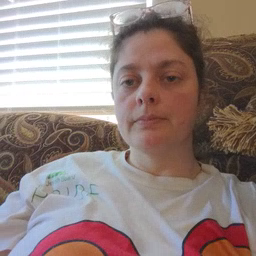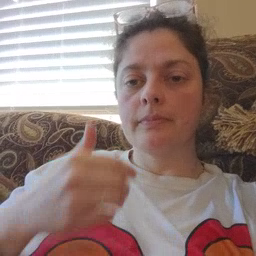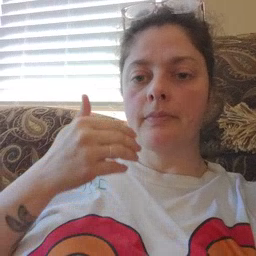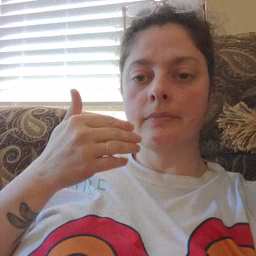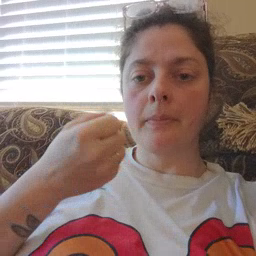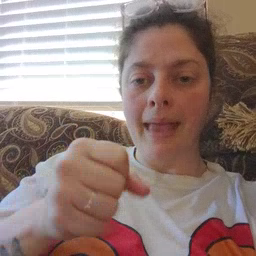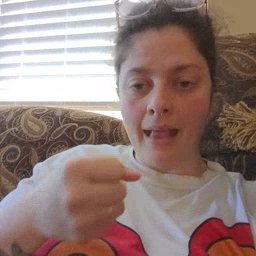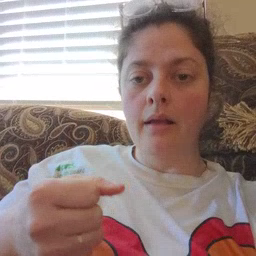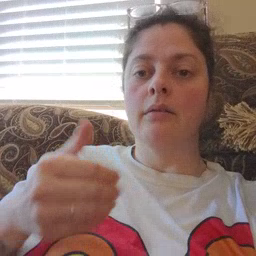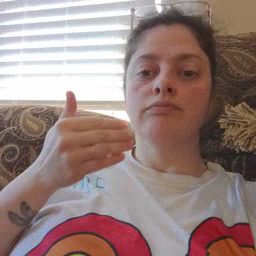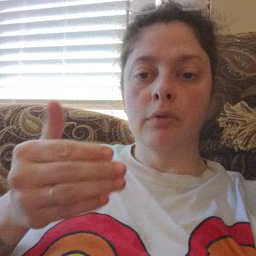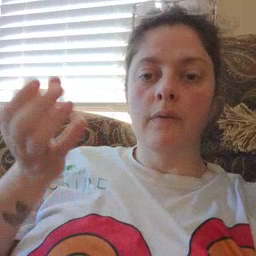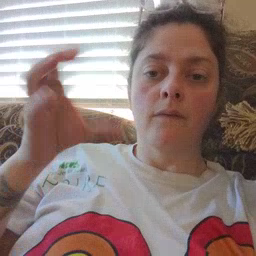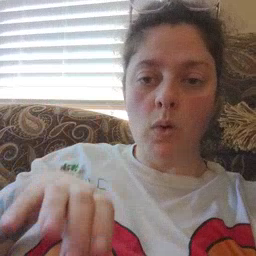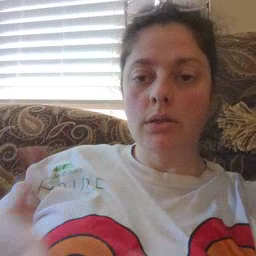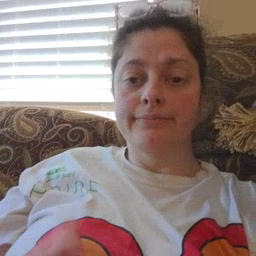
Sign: make